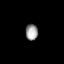
Tissue: lung
Cell type: Epithelial cells
Senescence score: 0.2148
Nuclear area (px): 198
Mean DAPI intensity: 152.773